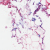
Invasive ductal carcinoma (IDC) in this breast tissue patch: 0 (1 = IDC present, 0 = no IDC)